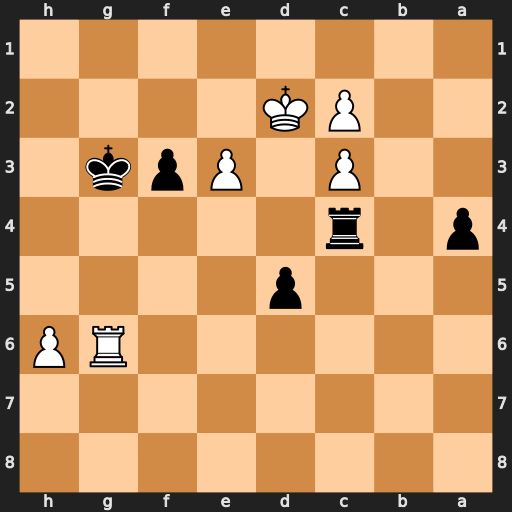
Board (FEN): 8/8/6RP/3p4/p1r5/2P1Ppk1/2PK4/8
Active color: b
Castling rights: -
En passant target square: -
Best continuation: Kf2 h7 Rh4